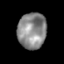
Tissue: skin
Cell type: Epithelial cells
Senescence score: 0.2277
Nuclear area (px): 1007
Mean DAPI intensity: 138.243